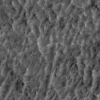
Atmospheric dust classification: not_dusty